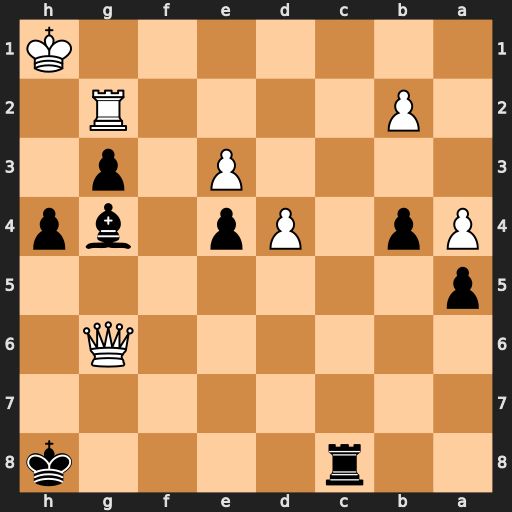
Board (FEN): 2r4k/8/6Q1/p7/Pp1Pp1bp/4P1p1/1P4R1/7K
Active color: b
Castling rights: -
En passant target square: -
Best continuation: Rc1+ Rg1 Bf3#